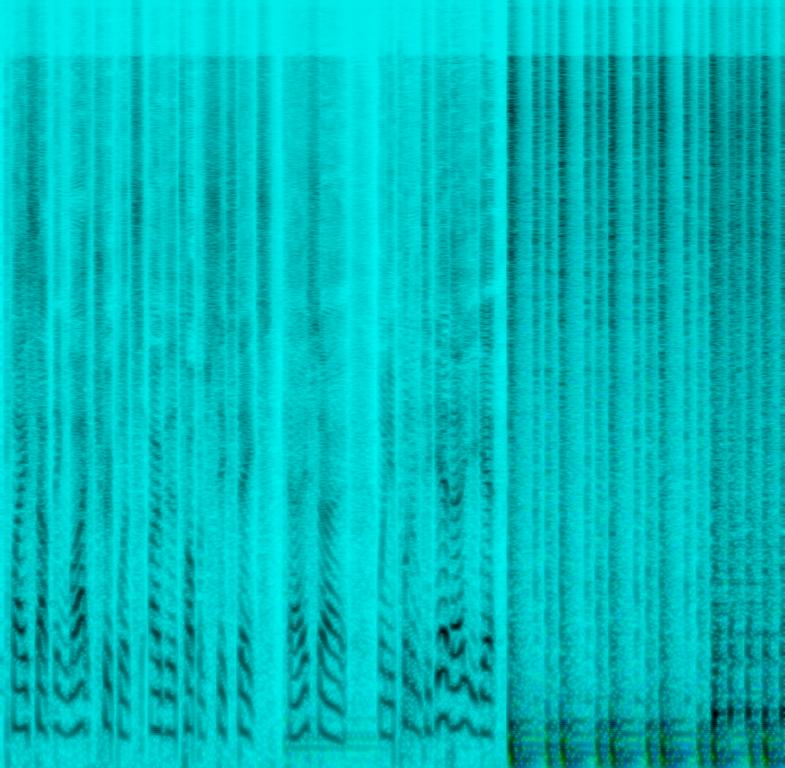
The low quality recording features a drums tutorial where a flat male vocalist is talking after shimmering his hats, snappy snare hits and pumping kicks. It sounds groovy and the recording is noisy.